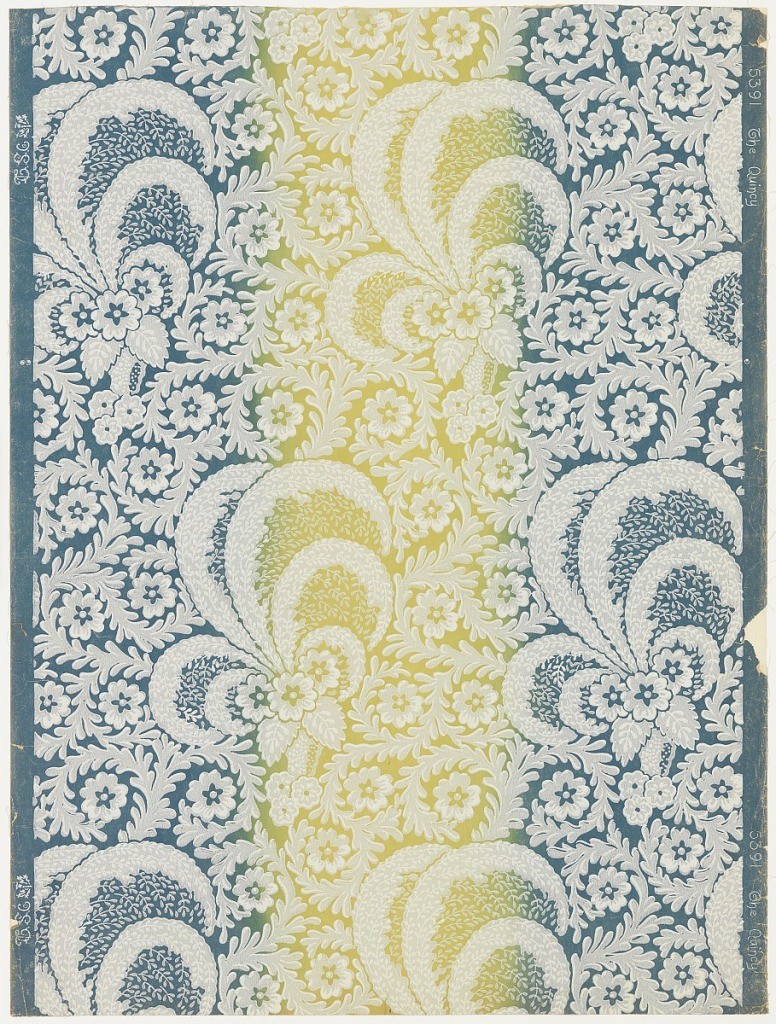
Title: The Quincy
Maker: Thomas Strahan & Co., Manufactory
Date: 1908
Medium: Machine-printed paper
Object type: Sidewall
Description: Full width with nearly two repeats of design. Large clusters of flowers and wind-blown foliage, with space-filling scrolls of foliage and single flower-forms on smaller scale. Irise or rainbow ground varies from blue to yellow and back to blue, in vertical stripes. Printed in white on ground of blue, green and yellow.